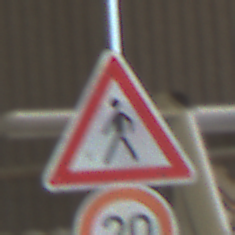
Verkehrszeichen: FussgaengerRechts
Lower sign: Geschwindigkeit20
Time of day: Midday
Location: Indoor (Urban)
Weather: NotSpecified
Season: NotSpecified
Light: Natural